Question: Eyeshot 11.847; Good afternoon, I've run into a problem that for some reason the internal fill has only one (first) 'OverlayItem' (and all small circles should be filled). Here is a code snippet in which rendering takes place. Moreover, all the necessary 'OverlayItems' fall into this block, but only one element is painted over. Tell me please, what could be the problem?
Here is Filling problem image:

'''
internal sealed class ViewportOverlayDrawer : IOverlayItemVisitor
{
private readonly RenderContextBase _renderContext;
public void Visit(OverlayItem item)
{
if (!item.IsVisible || item.Vertices == null || item.Vertices.Length == 0)
{
return;
}
var points = item.Vertices.Select(vertex => new Point3D(vertex.X, _viewportLayout.RealHeight - vertex.Y, 0.0)).ToArray();
if (item.BrushColor != Color.Empty)
{
_renderContext.SetState(blendStateType.Blend);
_renderContext.SetColorWireframe(item.BrushColor);
_renderContext.DrawTrianglesFan(points, Vector3D.AxisZ);
_renderContext.SetState(blendStateType.NoBlend);
}
}
}
'''
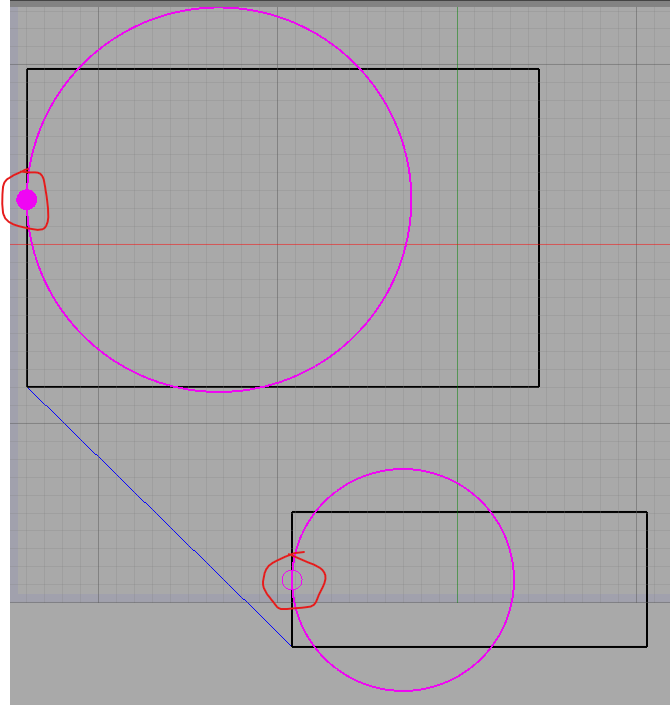
Answer: The problem was that the 'RenderContextBase' property 'CurrentShader' itself changed at some point (after the first element was filled) and because of this the painting was not done. Everything was decided by the fact that before each painting, you need to do 'RenderContextBase.SetShader(shaderType.NoLights)'